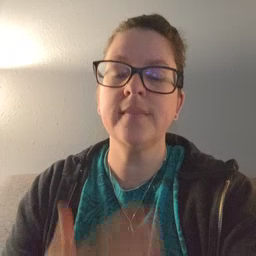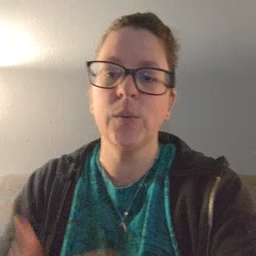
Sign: thankyou